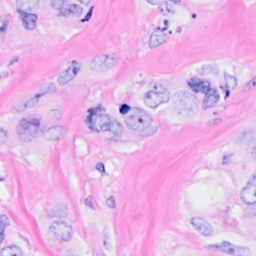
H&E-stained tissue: Breast